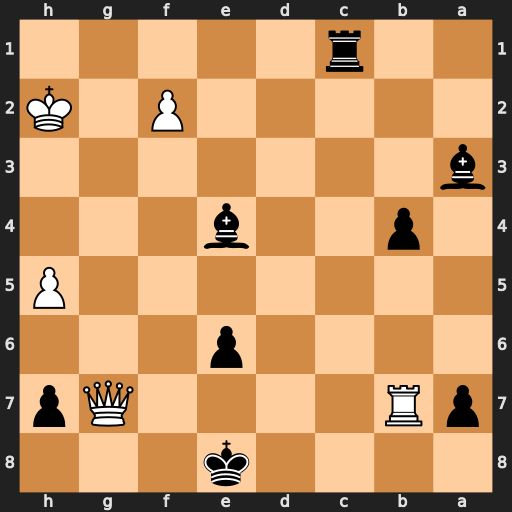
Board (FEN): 4k3/pR4Qp/4p3/7P/1p2b3/b7/5P1K/2r5
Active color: b
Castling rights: -
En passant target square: -
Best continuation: Rh1+ Kg3 Rg1+ Kf4 Rxg7